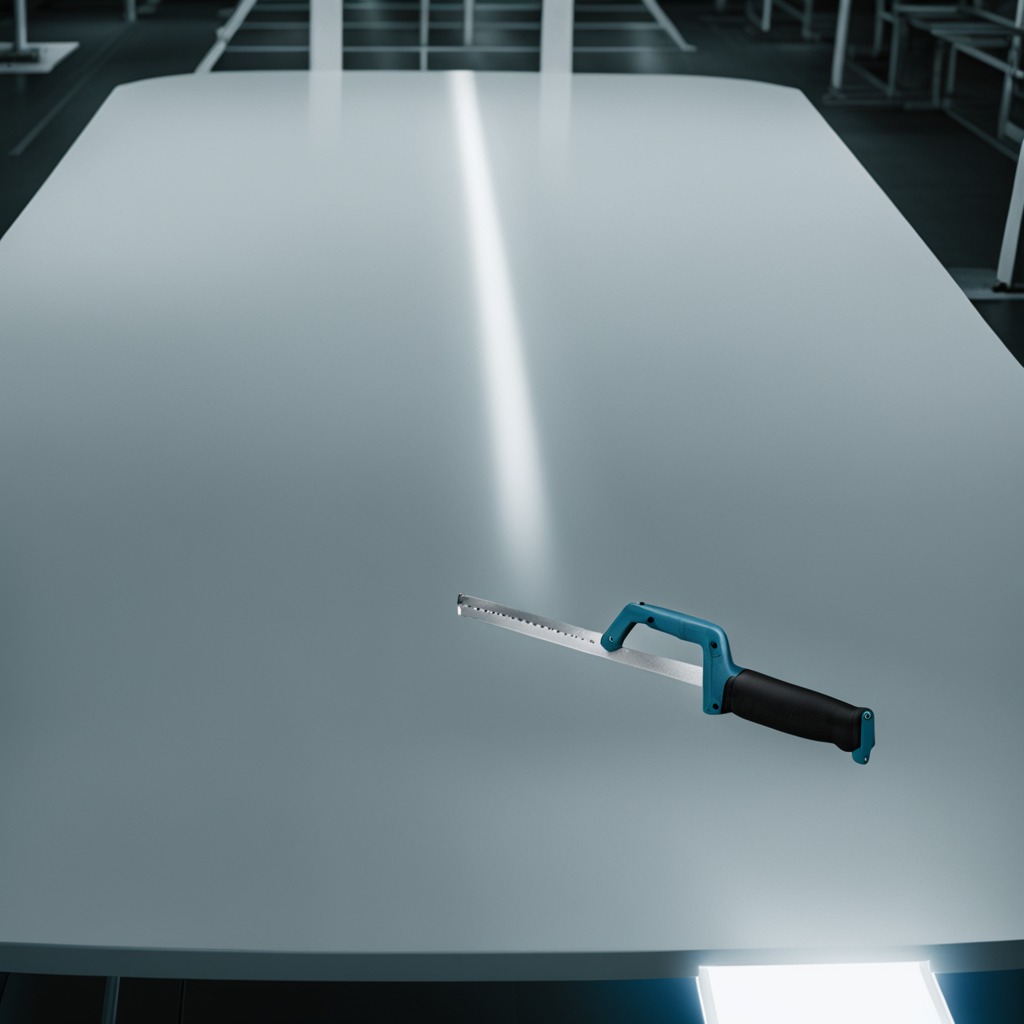
A metal saw lies on the table.